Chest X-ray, AP view. Patient: 54 years old, sex M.
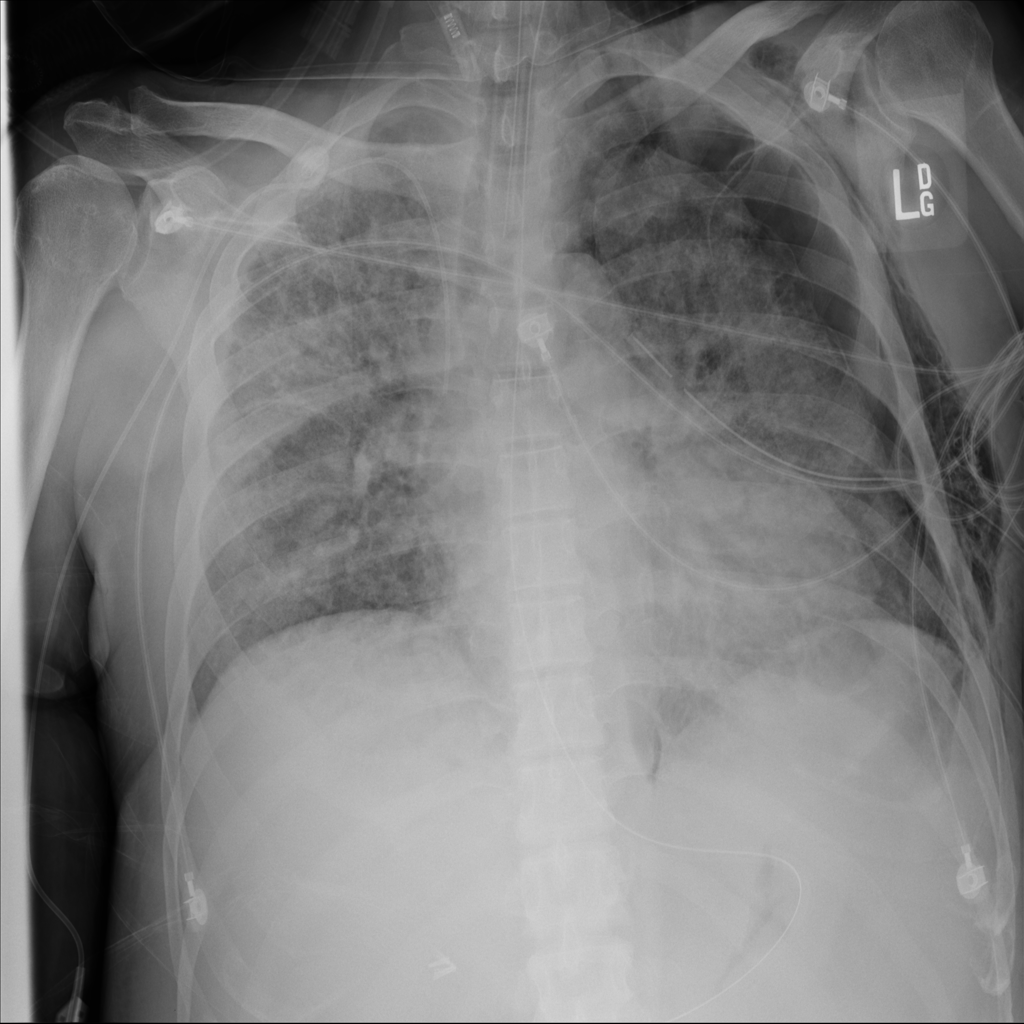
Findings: Fibrosis, Infiltration, Pneumothorax